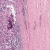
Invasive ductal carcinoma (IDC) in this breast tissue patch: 1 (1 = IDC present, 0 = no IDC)